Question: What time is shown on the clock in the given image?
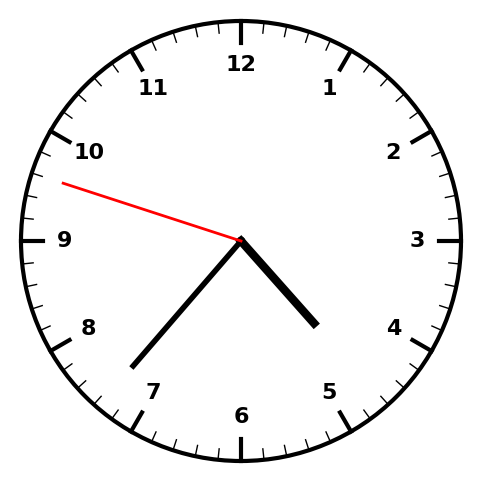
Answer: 04:36:48